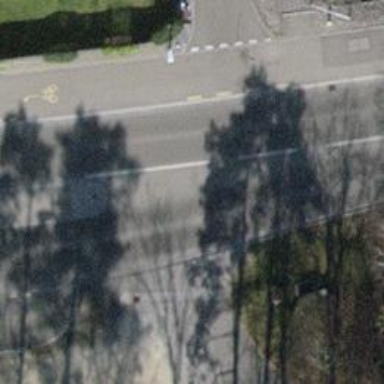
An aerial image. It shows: Primary highway with paved surface.